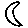
Label: moon